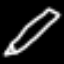
Label: pencil